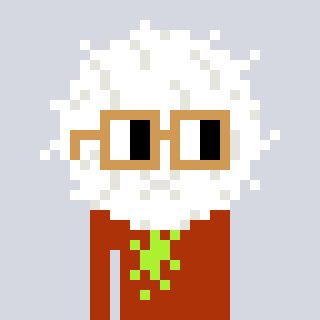
a pixel art character with square brown glasses, a cottonball-shaped head and a hotbrown-colored body on a cool background